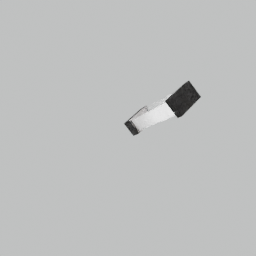
Label: lighting